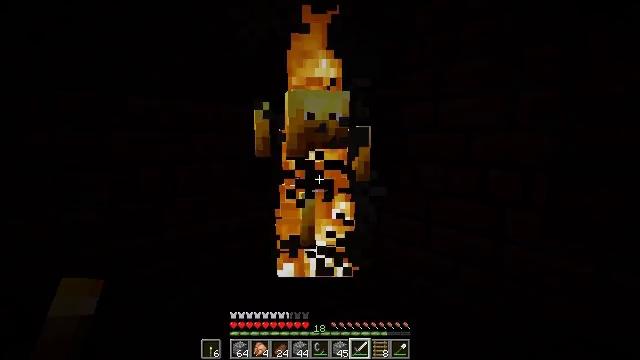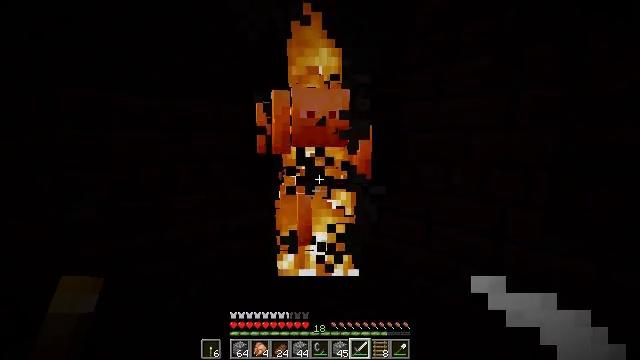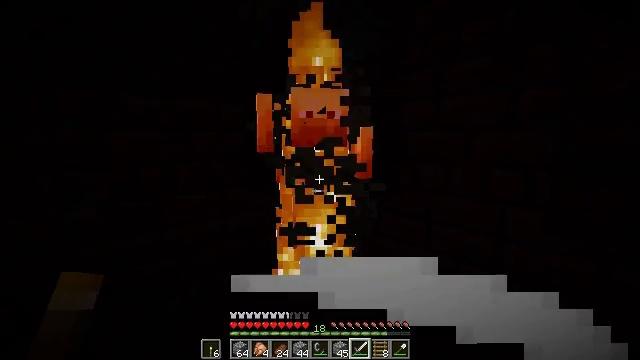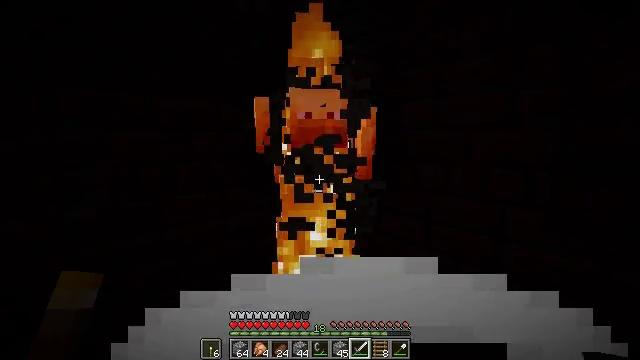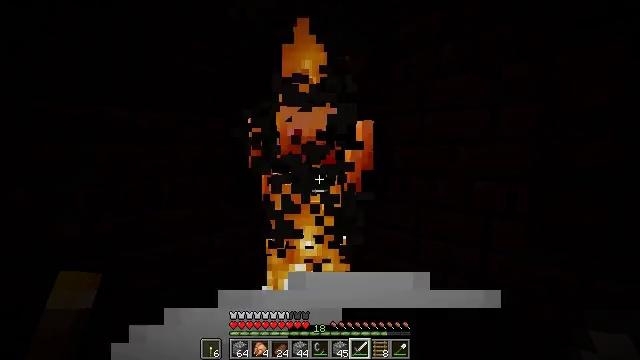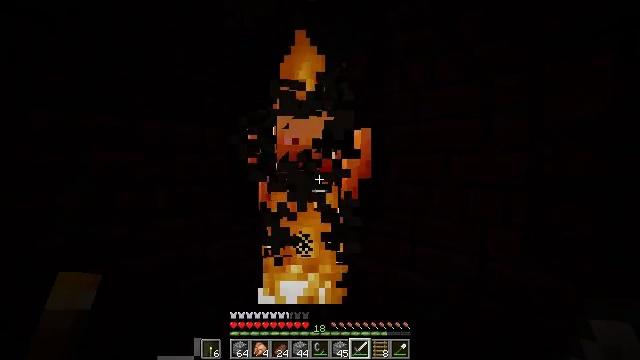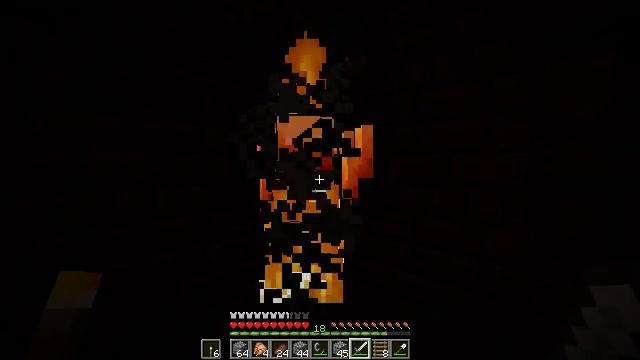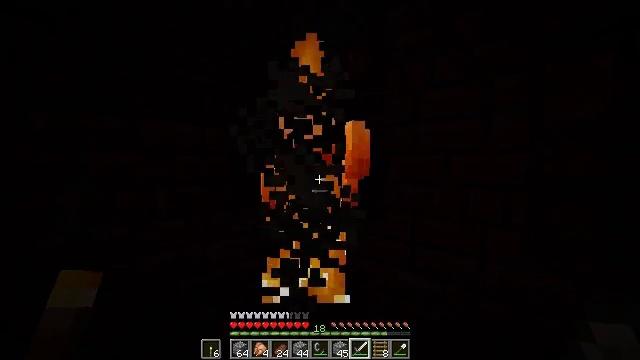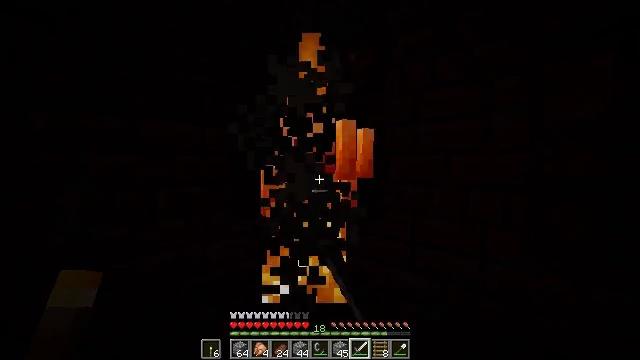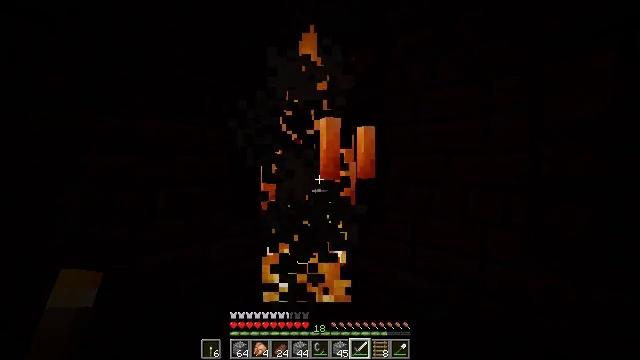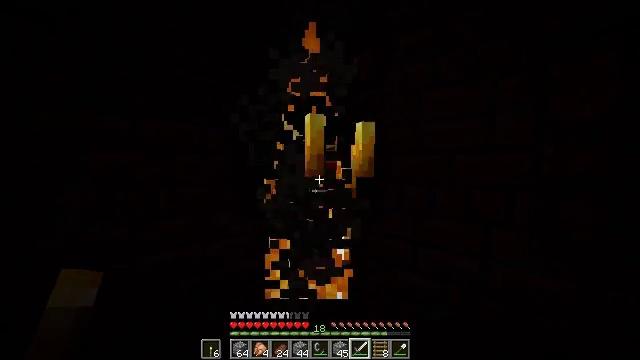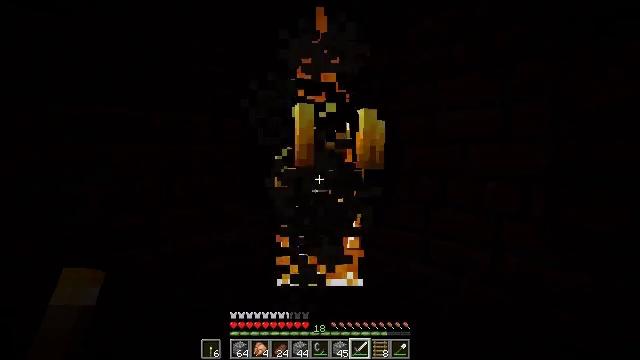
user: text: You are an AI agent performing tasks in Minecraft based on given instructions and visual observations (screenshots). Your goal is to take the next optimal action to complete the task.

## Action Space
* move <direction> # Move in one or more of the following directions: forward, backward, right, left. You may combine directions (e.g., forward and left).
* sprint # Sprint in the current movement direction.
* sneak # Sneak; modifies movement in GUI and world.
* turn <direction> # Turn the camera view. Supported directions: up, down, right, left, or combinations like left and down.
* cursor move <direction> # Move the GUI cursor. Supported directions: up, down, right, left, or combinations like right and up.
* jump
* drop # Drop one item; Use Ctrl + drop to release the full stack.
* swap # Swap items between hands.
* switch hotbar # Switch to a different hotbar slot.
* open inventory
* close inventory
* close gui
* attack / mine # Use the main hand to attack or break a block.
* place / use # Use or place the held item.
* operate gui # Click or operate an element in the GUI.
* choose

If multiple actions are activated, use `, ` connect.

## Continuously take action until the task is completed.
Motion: motion action
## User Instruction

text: Kill Nether mobs.
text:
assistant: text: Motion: attack / mine
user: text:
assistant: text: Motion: attack / mine
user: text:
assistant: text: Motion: no_op
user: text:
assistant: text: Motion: turn right and up
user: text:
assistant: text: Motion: turn up
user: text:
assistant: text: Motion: no_op
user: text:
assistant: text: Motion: attack / mine
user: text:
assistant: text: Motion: attack / mine
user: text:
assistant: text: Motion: attack / mine
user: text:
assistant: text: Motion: attack / mine
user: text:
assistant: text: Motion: turn left and down, attack / mine
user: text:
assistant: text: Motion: attack / mine